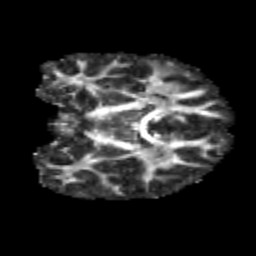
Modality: FA
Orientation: coronal
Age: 11
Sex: male
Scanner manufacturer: siemens
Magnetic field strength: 3 T
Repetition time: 3.8 s
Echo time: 0.07 s